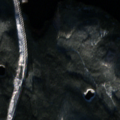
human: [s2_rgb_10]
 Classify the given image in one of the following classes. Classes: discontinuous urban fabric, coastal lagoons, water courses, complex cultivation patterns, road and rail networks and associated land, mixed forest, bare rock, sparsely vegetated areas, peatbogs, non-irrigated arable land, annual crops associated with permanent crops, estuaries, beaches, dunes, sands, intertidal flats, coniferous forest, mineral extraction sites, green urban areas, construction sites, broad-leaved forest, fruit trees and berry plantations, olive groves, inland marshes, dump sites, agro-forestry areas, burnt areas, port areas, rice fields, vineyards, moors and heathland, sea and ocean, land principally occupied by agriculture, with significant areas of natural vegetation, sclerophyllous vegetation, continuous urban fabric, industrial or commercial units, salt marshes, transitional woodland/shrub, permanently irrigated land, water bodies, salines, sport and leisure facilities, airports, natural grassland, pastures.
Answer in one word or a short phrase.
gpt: coniferous forest, water bodies